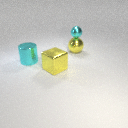
large yellow metal sphere below small cyan metal sphere